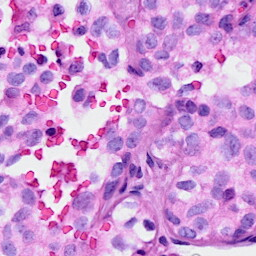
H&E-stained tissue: Breast